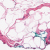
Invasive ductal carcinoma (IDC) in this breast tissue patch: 0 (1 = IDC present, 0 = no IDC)